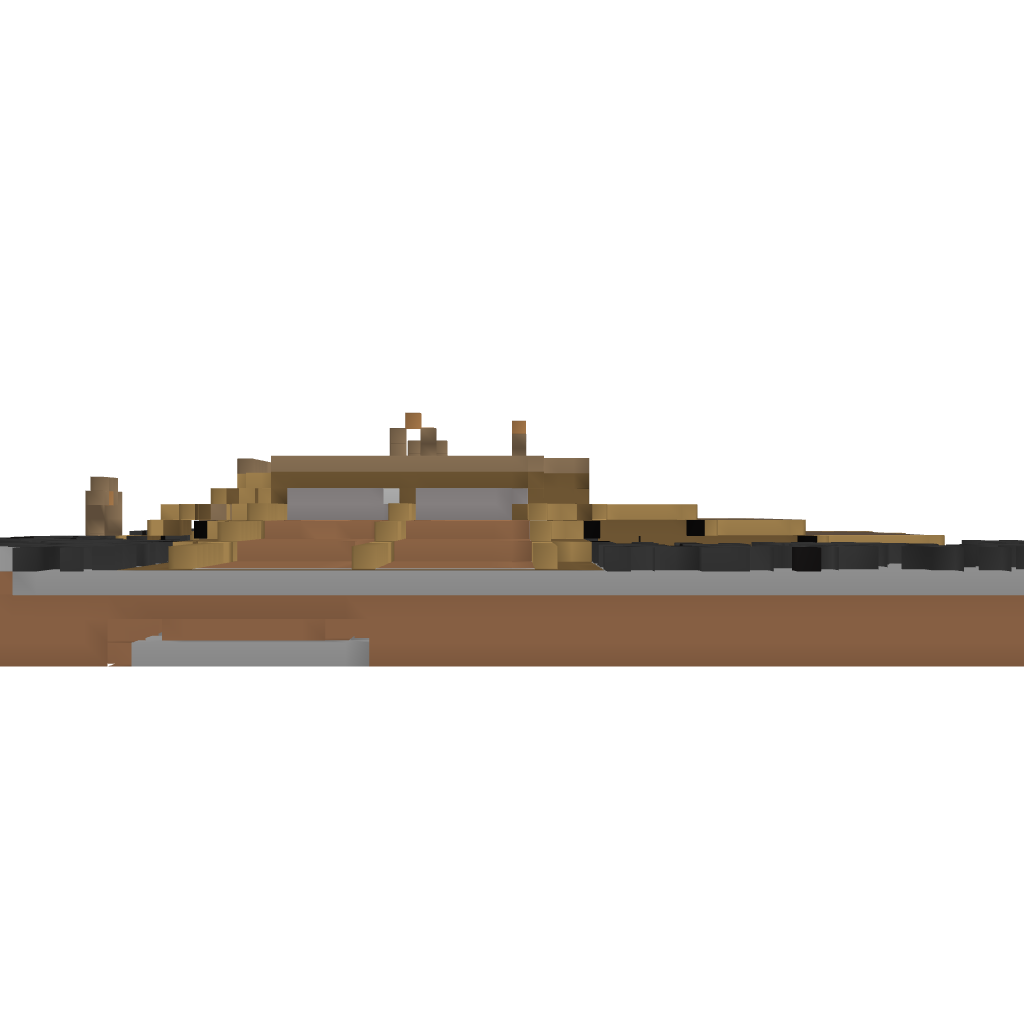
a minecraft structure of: Hyper Farm